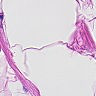
Metastatic tissue present: no